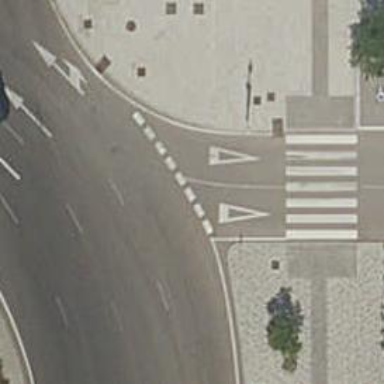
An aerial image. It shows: Road with "give way" sign.